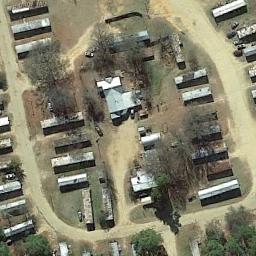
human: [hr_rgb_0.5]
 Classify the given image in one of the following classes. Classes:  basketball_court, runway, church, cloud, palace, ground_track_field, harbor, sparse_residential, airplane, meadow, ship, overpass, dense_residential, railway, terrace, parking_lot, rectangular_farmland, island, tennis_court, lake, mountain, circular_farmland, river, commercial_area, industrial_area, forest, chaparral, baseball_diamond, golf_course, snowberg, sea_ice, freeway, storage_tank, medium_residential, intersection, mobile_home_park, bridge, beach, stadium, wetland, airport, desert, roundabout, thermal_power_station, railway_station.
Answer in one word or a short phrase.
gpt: mobile_home_park